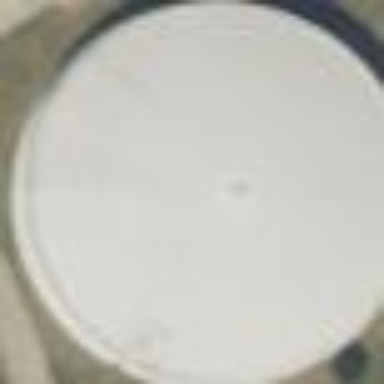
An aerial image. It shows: Building with man-made water storage tank.